Question: I have done like this for creating click event handler for one part of the chart using mschart control, the chart is like this
and the code like this
'''
private void targetChartmouse_Click(object sender, MouseEventArgs e)
{
try
{
var pos = e.Location;
var results = kpiChartControl.HitTest(pos.X, pos.Y, false, ChartElementType.DataPoint);
foreach (var result in results)
{
if (result.ChartElementType == ChartElementType.DataPoint)
{
//do something....
}
}
}
}
'''
It's working fine when we click on the chart (in every section of chart), but I want to do something only when we click on the live(green), not on every part. Is it possible to find the region of live(green)
Is it possible using c#?
I am doing winforms application
Modified Code
'''
public void targetChartmouse_Click(object sender, MouseEventArgs e)
{
Series statusseries = new Series();
Series liveseries = null;
Title title;
string area;
//Series totalserries;
try
{
var pos = e.Location;
var results = kpiChartControl.HitTest(pos.X, pos.Y, false, ChartElementType.DataPoint);
foreach (var result in results)
{
if (result.ChartElementType == ChartElementType.DataPoint)
{
DataTable accepts = null;
accepts = KPIData.livemembersmembershiptype(mf);
DataTable membershiptypes = null;
membershiptypes = KPIData.MembershipTotals(dtStartDate.Value, dtEndDate.Value, mf);
area = "subchart";
kpiChartControl.ChartAreas.Add(area);
statusseries = kpiChartControl.Series.Add(area);
statusseries.ChartArea = area;
title = kpiChartControl.Titles.Add("Live Status members By MemberShip Type");
title.DockedToChartArea = area;
title.Font = new Font(FontFamily.GenericSansSerif, 10, FontStyle.Bold);
title.Alignment = ContentAlignment.TopLeft;
kpiChartControl.Titles.Add("").DockedToChartArea = area;
kpiChartControl.Titles.Add("Live status membership types").DockedToChartArea = area;
area = "";
kpiChartControl.Titles.Add("").DockedToChartArea = area;
foreach (Title titles in kpiChartControl.Titles)
{
titles.IsDockedInsideChartArea = false;
}
foreach (ChartArea chartArea in kpiChartControl.ChartAreas)
{
chartArea.Area3DStyle.Enable3D = true;
chartArea.AxisX.LabelStyle.IsEndLabelVisible = true;
//chartArea.AxisX.LabelStyle.IsEndLabelVisible = !overview;
}
if (area == "subchart")
{
foreach (Series chartSeries in kpiChartControl.Series)
{
chartSeries.ChartType = SeriesChartType.StackedColumn;
chartSeries["ColumnDrawingStyle"] = "SoftEdge";
chartSeries["LabelStyle"] = "Top";
chartSeries.IsValueShownAsLabel = true;
chartSeries.BackGradientStyle = GradientStyle.DiagonalLeft;
}
}
else if (area == "subchart")
{
foreach (Series chartSeries in kpiChartControl.Series)
{
chartSeries.ChartType = SeriesChartType.Pie;
//chartSeries["PieLabelStyle"] = "Outside";
chartSeries["PieLabelStyle"] = "Inside";
chartSeries["DoughnutRadius"] = "30";
chartSeries["PieDrawingStyle"] = "SoftEdge";
chartSeries.BackGradientStyle = GradientStyle.DiagonalLeft;
}
}
foreach (Legend legend in kpiChartControl.Legends)
{
legend.Enabled = false;
}
if (membershiptypes == null)
{
statusseries.Points.Clear();
statusseries.Points.AddXY("no status", 0);
}
if (accepts == null)
{
liveseries.Points.Clear();
liveseries.Points.AddXY("no live", 0);
}
kpiChartControl.Series["subchart"].Points.DataBindXY(accepts.Rows, "mshipname", accepts.Rows, "count");
kpiChartControl.Series[0].Points.DataBindXY(membershiptypes.Rows, "Status", membershiptypes.Rows, "Value");
}
foreach (Series chartSeries in kpiChartControl.Series)
{
foreach (DataPoint point in chartSeries.Points)
{
switch (point.AxisLabel)
{
case "Silver membership": point.Color = Color.Green; break;
case "Gold Membership": point.Color = Color.Blue; break;
//case "Refused": point.Color = Color.Red; break;
case "Weekend Peak": point.Color = Color.Cyan; break;
case "prspect": point.Color = Color.Indigo; break;
}
point.Label = string.Format("{0:0}", point.YValues[0]);
}
}
foreach (Series chartSeries in kpiChartControl.Series)
{
foreach (DataPoint point in chartSeries.Points)
{
switch (point.AxisLabel)
{
case "New": point.Color = Color.Cyan; break;
case "Live": point.Color = Color.Green; break;
case "Defaulter": point.Color = Color.Red; break;
case "Cancelled": point.Color = Color.Orange; break;
case "Completed": point.Color = Color.Blue; break;
case "Frozen": point.Color = Color.Violet; break;
}
point.Label = string.Format("{0:0} - {1}", point.YValues[0], point.AxisLabel);
}
}
}
}
catch
{
}
}
'''
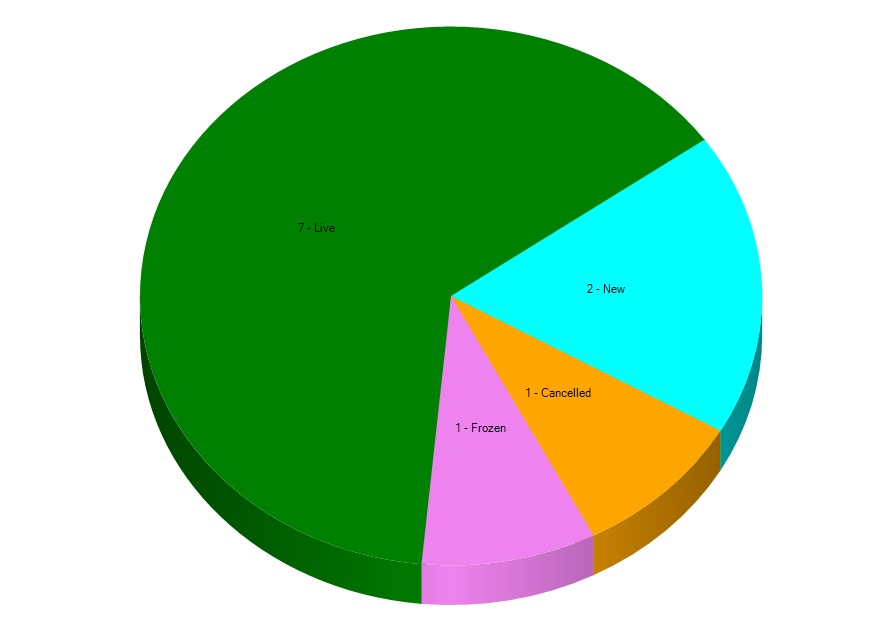
Answer: This might work:
'''
try
{
var pos = e.Location;
var results = kpiChartControl.HitTest(pos.X, pos.Y, false, ChartElementType.DataPoint);
foreach (var result in results)
{
if (result.ChartElementType == ChartElementType.DataPoint)
{
if (result.Series.Points[result.PointIndex].AxisLabel == "Live")
{
Console.WriteLine("success?");
}
}
}
}
'''